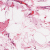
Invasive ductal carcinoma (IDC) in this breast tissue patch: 0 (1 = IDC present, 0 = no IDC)